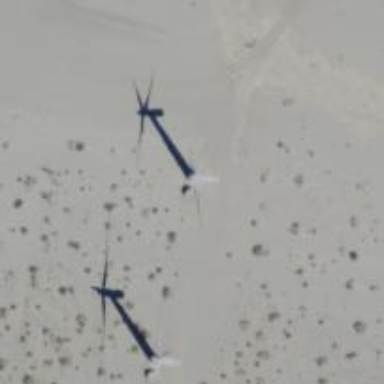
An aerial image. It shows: Wind generator using wind turbines of horizontal axis.